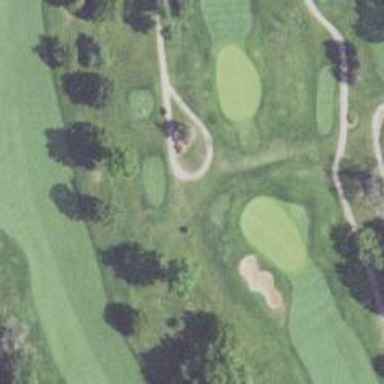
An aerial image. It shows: Path for both road and golf.